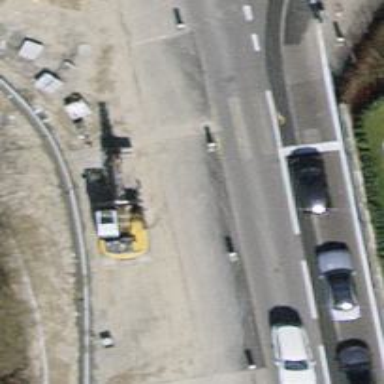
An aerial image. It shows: Marked crossing on the road.